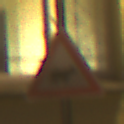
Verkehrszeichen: ViehtriebLinks
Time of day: Night
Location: Outdoor (Urban)
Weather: Clear
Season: NotSpecified
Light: Artificial